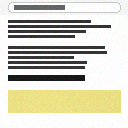
Screen state: on